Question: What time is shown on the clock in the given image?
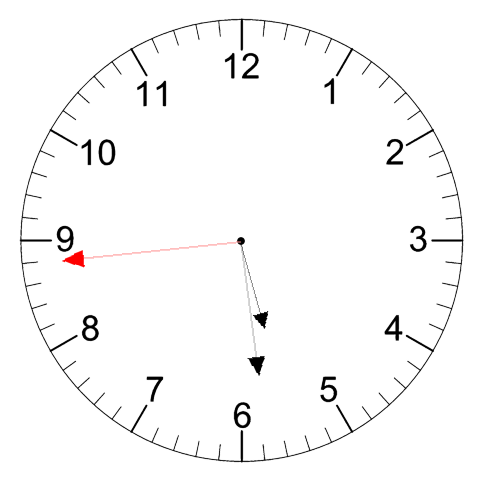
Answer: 05:28:44